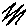
Label: zigzag